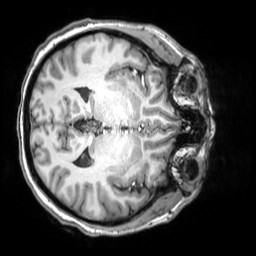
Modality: T1w
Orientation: axial
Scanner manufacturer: siemens
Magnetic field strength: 3 T
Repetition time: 2.5 s
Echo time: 0.00343 s